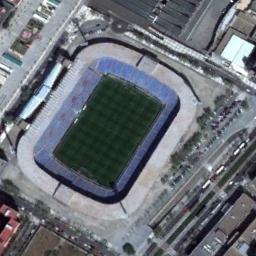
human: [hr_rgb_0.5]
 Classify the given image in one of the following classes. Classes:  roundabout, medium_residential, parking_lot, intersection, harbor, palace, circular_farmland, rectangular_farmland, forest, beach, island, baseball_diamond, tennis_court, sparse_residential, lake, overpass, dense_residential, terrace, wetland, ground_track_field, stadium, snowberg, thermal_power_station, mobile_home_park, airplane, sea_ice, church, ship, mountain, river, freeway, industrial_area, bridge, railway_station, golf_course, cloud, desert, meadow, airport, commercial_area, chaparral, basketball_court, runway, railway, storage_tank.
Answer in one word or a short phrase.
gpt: stadium